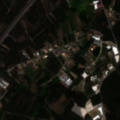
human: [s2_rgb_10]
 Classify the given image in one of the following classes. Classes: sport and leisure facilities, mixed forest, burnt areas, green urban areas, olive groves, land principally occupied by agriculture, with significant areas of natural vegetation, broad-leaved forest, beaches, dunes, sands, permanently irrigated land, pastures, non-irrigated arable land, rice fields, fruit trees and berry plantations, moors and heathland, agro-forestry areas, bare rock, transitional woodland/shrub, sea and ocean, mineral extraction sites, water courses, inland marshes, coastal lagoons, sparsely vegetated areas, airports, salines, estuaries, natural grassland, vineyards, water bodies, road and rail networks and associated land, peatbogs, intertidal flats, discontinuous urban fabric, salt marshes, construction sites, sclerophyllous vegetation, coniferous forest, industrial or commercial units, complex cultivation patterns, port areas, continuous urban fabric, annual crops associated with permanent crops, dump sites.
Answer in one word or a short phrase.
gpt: discontinuous urban fabric, road and rail networks and associated land, coniferous forest, transitional woodland/shrub